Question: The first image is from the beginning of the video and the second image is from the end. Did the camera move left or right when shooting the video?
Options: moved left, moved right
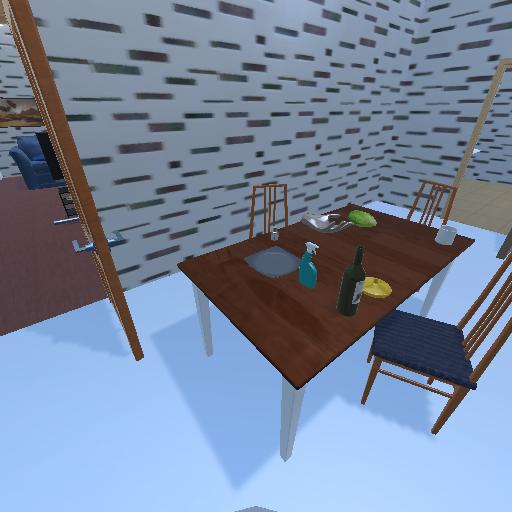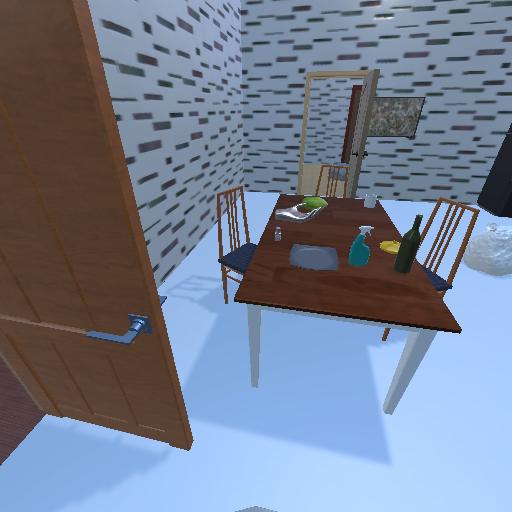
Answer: moved left